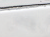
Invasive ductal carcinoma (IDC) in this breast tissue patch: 0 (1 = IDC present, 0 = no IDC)